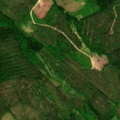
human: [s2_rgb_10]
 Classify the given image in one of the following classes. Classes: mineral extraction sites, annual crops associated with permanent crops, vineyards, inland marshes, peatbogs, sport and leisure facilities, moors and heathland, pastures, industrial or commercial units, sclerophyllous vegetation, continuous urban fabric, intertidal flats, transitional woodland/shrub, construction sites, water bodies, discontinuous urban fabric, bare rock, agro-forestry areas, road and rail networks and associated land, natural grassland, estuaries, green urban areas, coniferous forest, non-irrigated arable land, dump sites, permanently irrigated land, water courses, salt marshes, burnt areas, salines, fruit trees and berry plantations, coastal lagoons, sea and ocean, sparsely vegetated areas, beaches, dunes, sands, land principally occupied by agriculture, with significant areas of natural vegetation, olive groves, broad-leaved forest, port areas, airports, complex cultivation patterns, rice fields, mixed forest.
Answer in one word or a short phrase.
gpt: coniferous forest, mixed forest